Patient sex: M
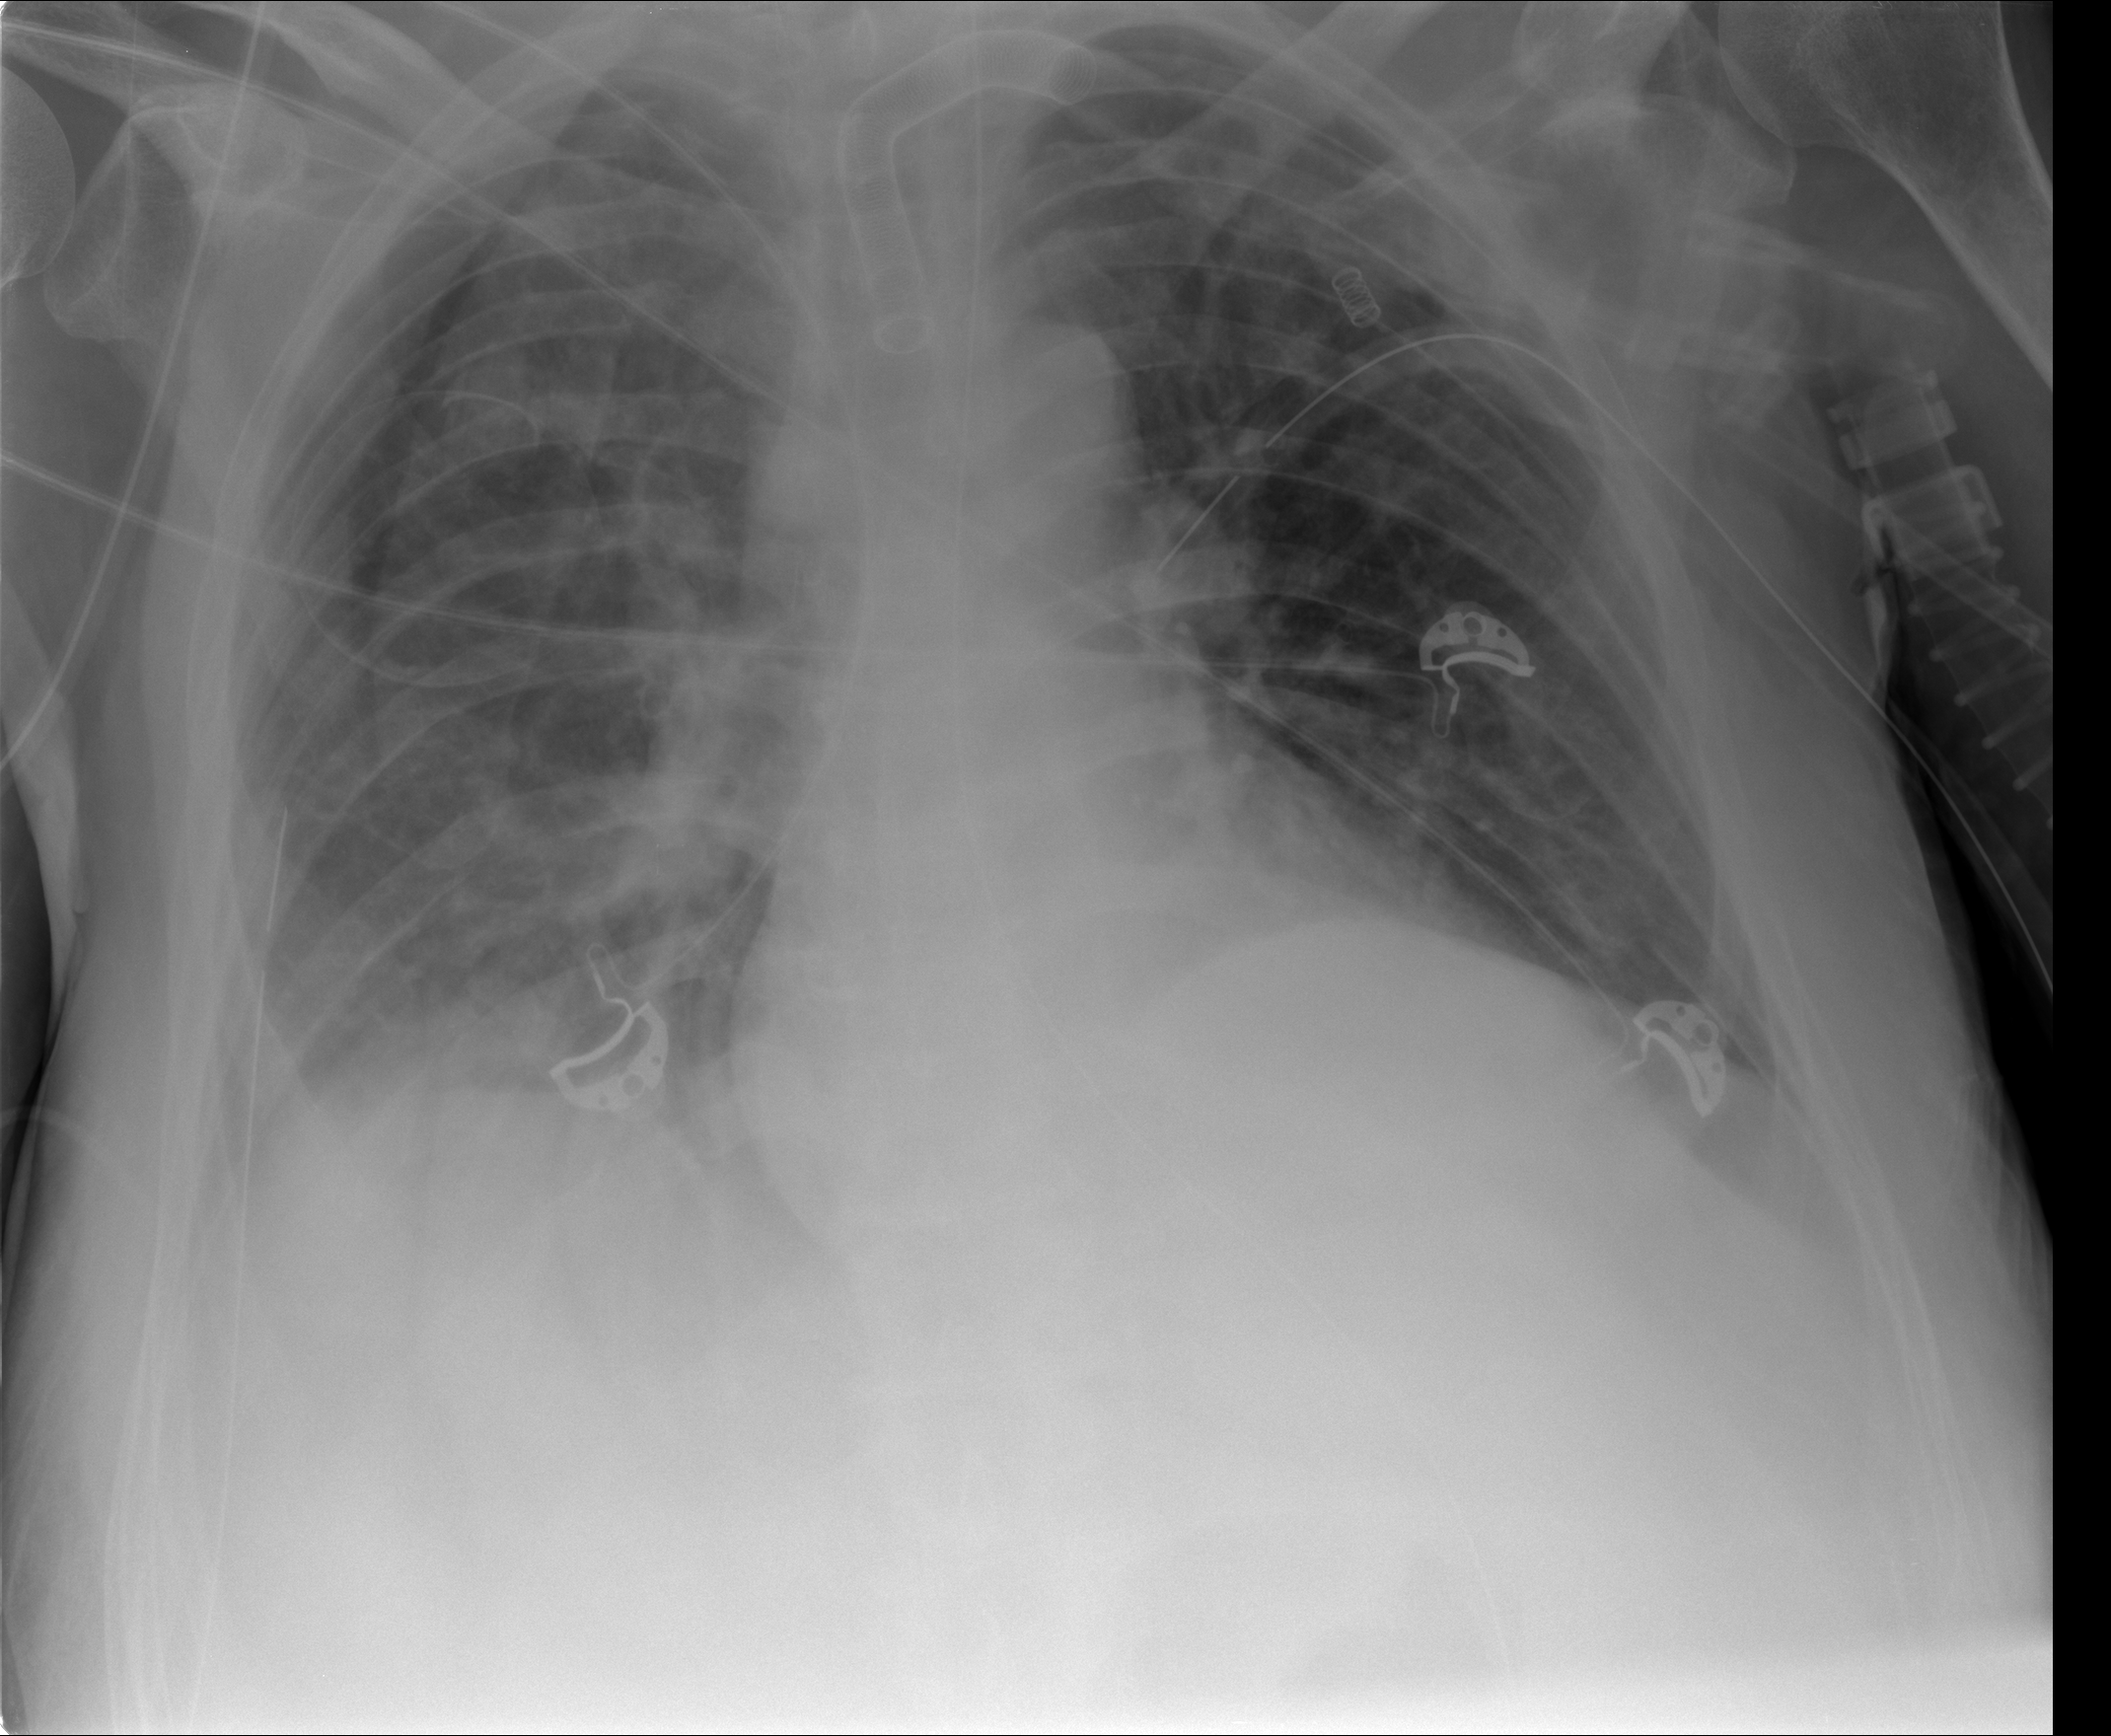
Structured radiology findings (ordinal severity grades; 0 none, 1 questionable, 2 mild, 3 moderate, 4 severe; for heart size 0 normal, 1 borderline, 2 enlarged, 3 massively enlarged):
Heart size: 0
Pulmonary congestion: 2
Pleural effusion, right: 3
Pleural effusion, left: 2
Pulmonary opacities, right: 0
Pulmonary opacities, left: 0
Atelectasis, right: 3
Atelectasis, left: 2